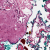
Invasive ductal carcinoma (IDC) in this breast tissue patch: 0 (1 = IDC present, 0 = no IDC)